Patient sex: M
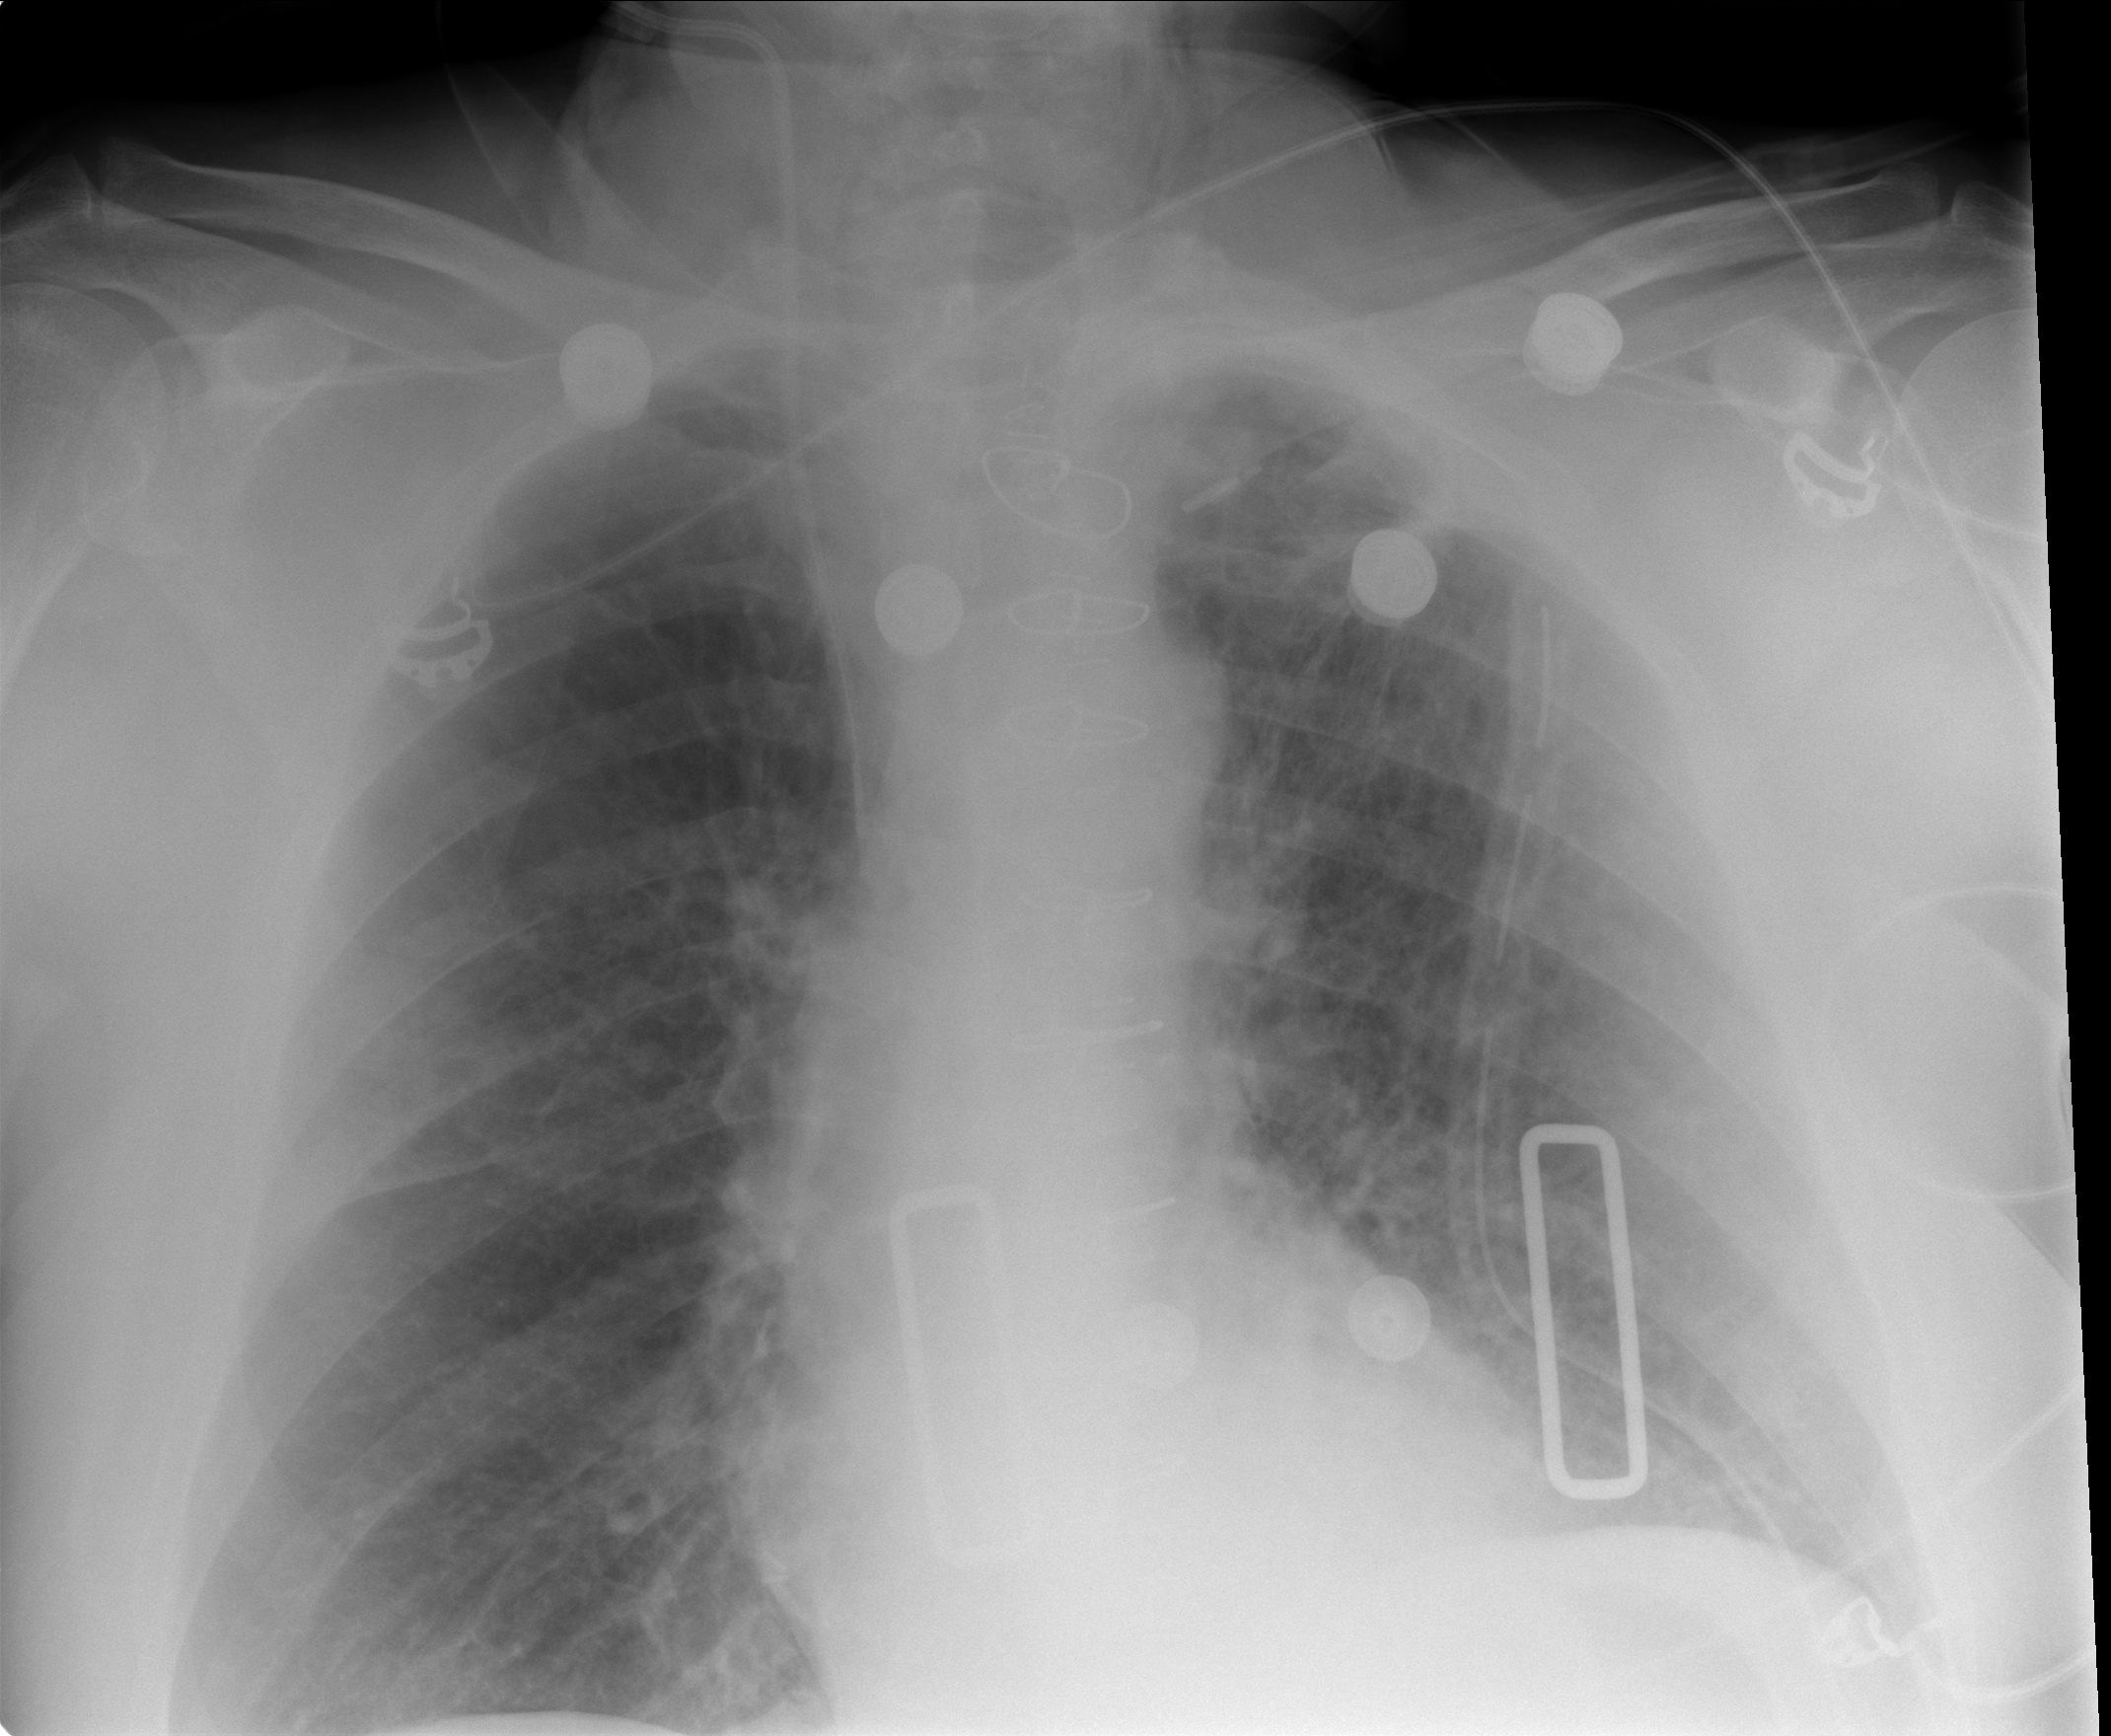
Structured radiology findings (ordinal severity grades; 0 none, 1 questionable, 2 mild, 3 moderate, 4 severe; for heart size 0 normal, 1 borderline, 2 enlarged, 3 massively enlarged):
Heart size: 0
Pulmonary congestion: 0
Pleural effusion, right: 0
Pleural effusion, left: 0
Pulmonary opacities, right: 1
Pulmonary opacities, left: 1
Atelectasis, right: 0
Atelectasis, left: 2